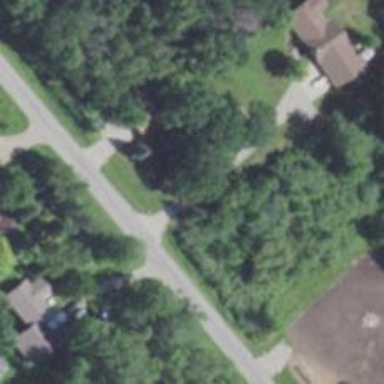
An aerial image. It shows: Driveway.